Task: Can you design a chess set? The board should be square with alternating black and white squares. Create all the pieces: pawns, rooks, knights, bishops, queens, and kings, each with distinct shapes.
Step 407:
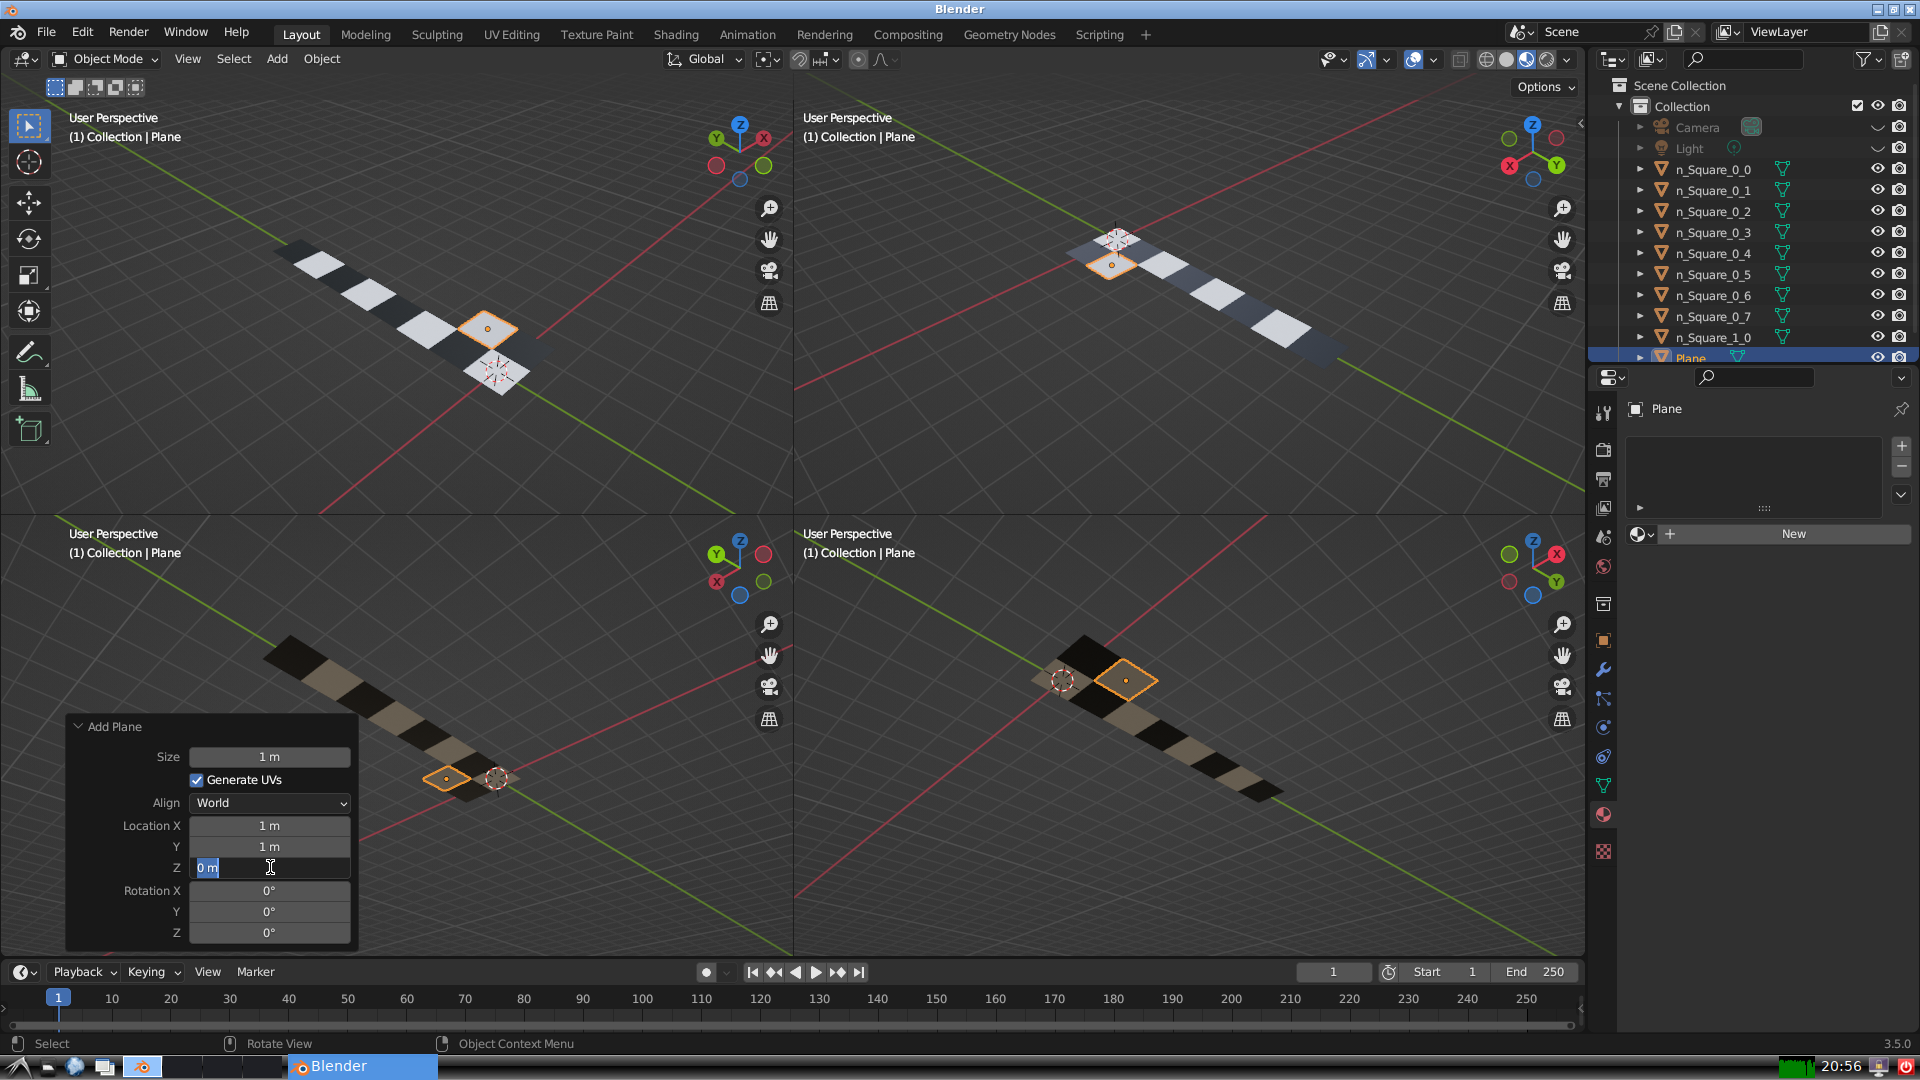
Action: input_text: 0.0